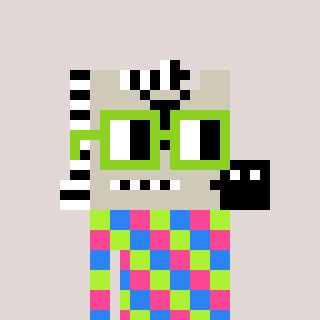
a pixel art character with square light green glasses, a zebra-shaped head and a bege-colored body on a warm background